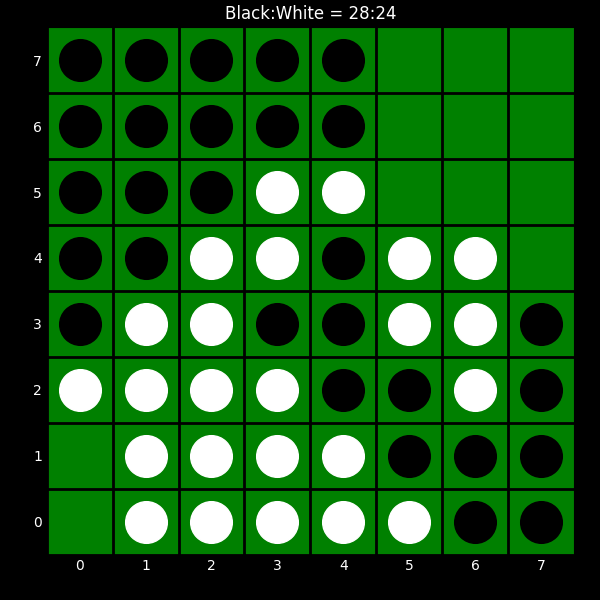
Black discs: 28
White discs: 24